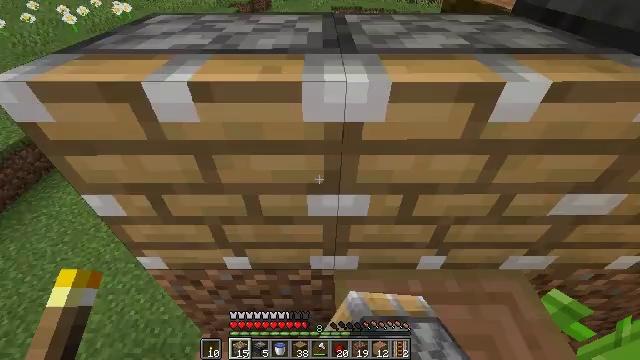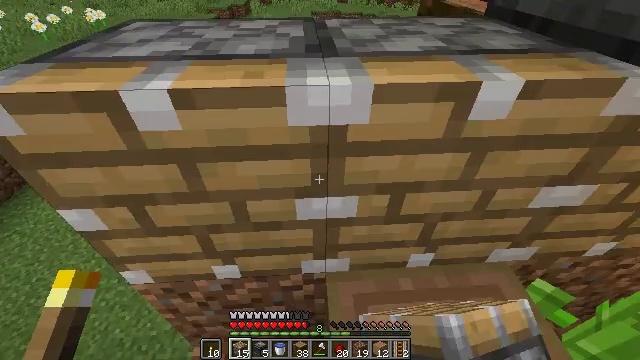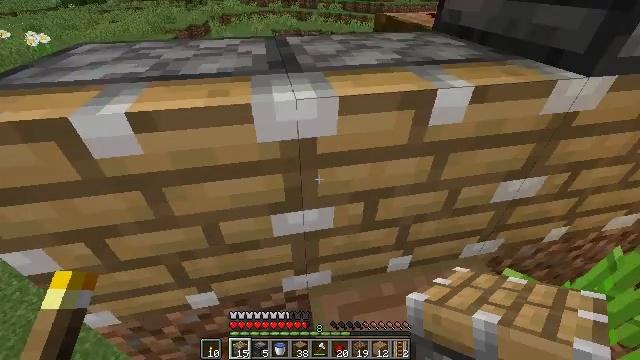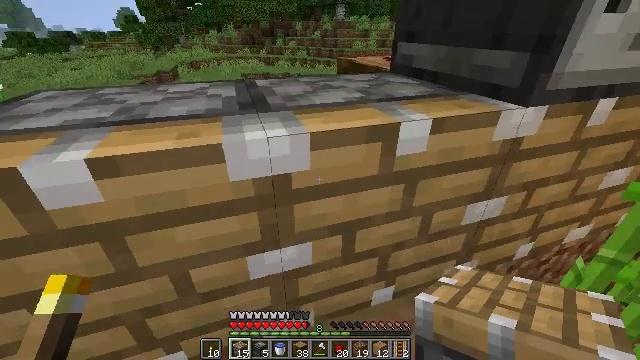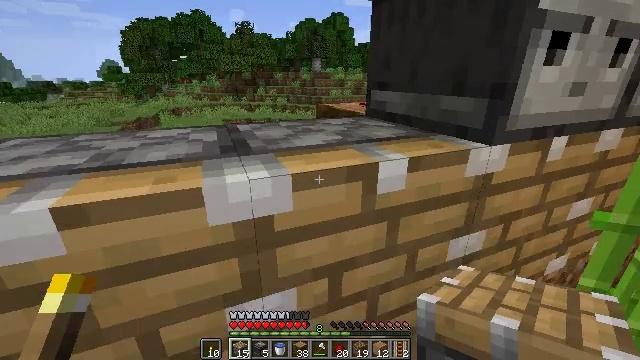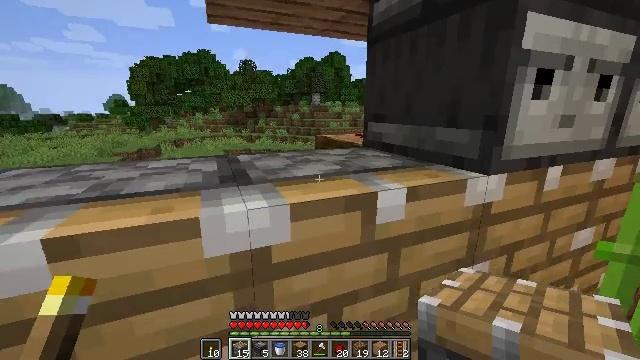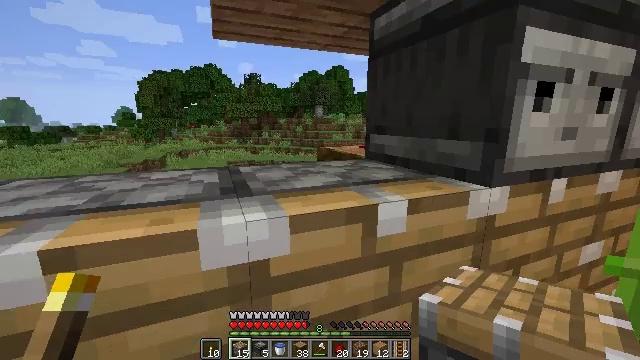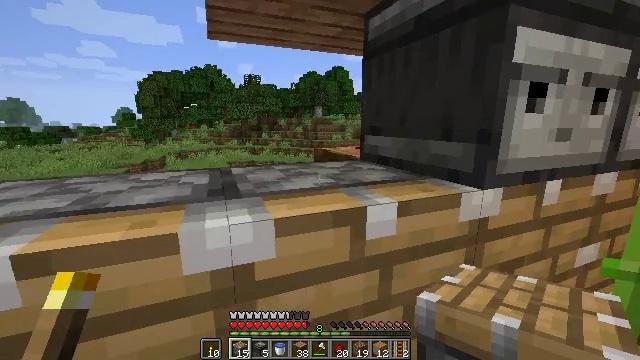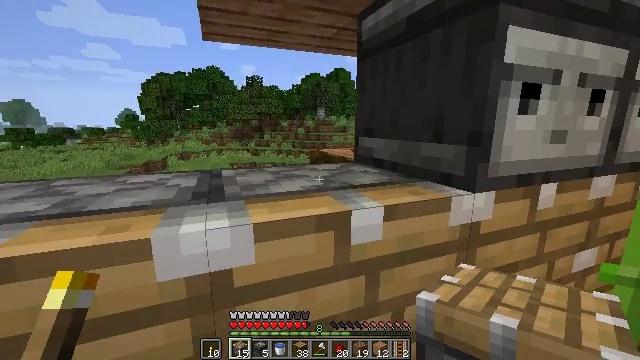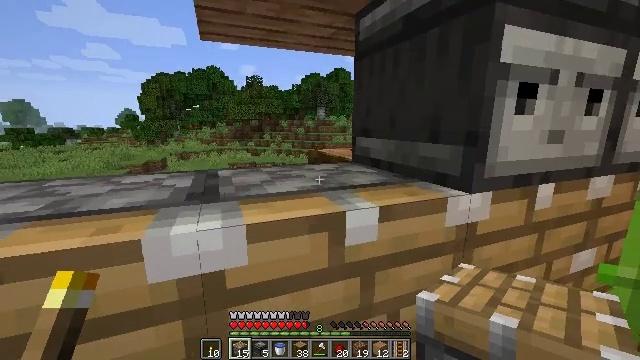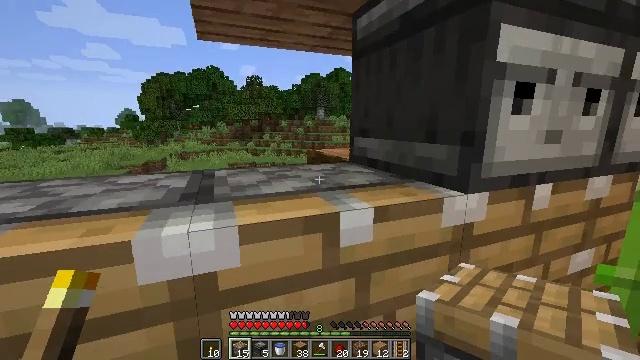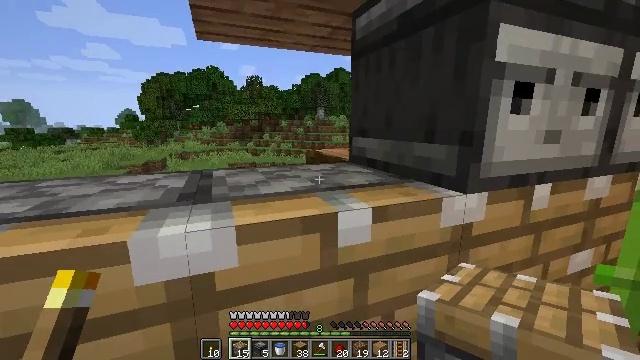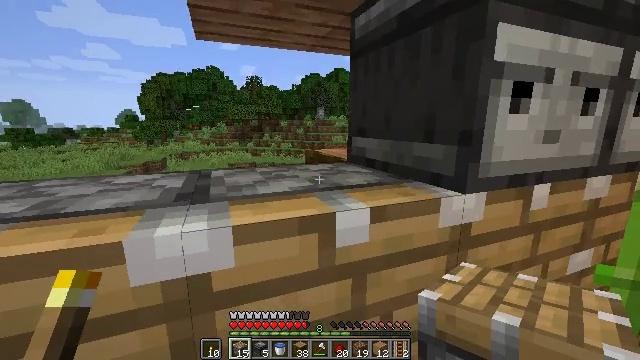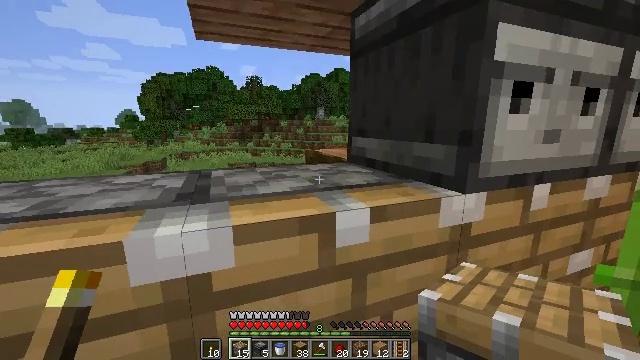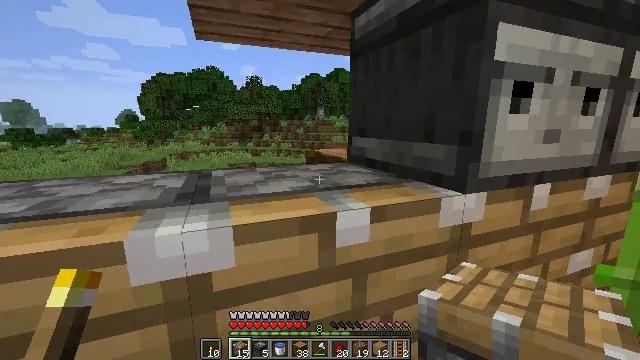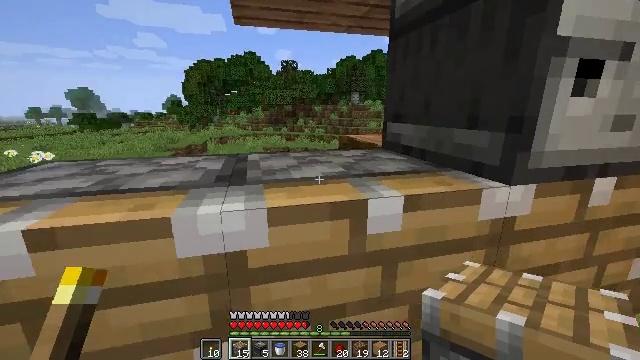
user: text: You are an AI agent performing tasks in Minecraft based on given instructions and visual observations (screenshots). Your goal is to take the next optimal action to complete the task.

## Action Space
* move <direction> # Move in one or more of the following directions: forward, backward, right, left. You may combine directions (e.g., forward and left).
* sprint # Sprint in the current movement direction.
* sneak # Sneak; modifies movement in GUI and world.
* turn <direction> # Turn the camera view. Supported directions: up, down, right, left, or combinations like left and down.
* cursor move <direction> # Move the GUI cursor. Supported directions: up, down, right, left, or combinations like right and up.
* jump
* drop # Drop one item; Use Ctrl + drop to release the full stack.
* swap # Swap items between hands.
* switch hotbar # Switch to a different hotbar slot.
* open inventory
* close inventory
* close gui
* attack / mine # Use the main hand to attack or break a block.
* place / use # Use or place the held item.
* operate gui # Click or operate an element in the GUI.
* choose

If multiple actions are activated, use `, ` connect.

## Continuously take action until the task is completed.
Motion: motion action
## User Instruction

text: Gather stripped jungle log by holding the left button.
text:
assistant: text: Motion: sneak, turn right
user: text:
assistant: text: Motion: sneak, turn right and up
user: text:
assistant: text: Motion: sneak, turn right and up
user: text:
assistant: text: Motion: sneak, turn right and up
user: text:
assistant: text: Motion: sneak, turn up
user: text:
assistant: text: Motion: move right, sneak, turn up
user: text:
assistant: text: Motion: move right, sneak
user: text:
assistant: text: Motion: move right, sneak
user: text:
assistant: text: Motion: sneak
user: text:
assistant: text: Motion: sneak
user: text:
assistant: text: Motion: sneak
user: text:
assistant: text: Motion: sneak
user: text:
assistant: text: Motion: sneak
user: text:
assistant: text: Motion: sneak
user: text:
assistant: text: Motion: sneak, turn left and down
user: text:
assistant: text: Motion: sneak, turn left and down
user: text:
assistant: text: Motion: sneak, turn left and down
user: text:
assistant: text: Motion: sneak, turn left and down
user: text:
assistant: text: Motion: sneak, turn right and down
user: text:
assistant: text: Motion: sneak, turn down
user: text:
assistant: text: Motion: sneak, turn down
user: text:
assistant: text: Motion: sneak, turn down
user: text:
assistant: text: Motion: sneak, turn left and down
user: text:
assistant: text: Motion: sneak, turn left and down
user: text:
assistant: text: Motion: sneak, turn left and down
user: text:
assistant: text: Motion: sneak, turn left
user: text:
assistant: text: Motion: sneak, turn left
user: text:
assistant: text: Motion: sneak, turn left
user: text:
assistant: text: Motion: sneak, turn left
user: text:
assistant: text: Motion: sneak